Question: I am trying to draw few and show them on the Google maps. And current location should be at the center of all the circles. Means in the middle of the circle.
Everything is working fine. But somehow my marker is not getting displayed at the center of all the circles. Marker size is '36 by 36'.
I tried few hit and trials but still the same problem. Is there any way I can place the marker at the center of all the circumcircles? What is the problem with my code because of that it is not showing in the center of circle? May be the way I am drawing circle is not right?
'''
@Override
public void onLocationChanged(Location location) {
if (location != null) {
GeoPoint point = new GeoPoint((int) (location.getLatitude() * 1E6),
(int) (location.getLongitude() * 1E6));
mapController.animateTo(point);
mapController.setZoom(15);
if (mapOverlay == null) {
mapOverlay = new MapOverlay(this, R.drawable.mark_blue);
List<Overlay> listOfOverlays = mapView.getOverlays();
listOfOverlays.add(mapOverlay);
}
mapOverlay.setPointToDraw(point);
mapView.invalidate();
}
}
'''
Below is my MapOverlay class in which I am drawing circle within circle
'''
class MapOverlay extends Overlay {
private GeoPoint pointToDraw;
int[] imageNames = new int[6];
private Point mScreenPoints;
private Bitmap mBitmap;
private Paint mCirclePaint;
public MapOverlay(GPSLocationListener gpsLocationListener, int currentUser) {
imageNames[0] = currentUser;
imageNames[1] = R.drawable.tenm;
imageNames[2] = R.drawable.twentym;
imageNames[3] = R.drawable.thirtym;
imageNames[4] = R.drawable.fourtym;
imageNames[5] = R.drawable.fiftym;
mCirclePaint = new Paint(Paint.ANTI_ALIAS_FLAG);
mCirclePaint.setColor(0x10000000);
mCirclePaint.setStyle(Style.FILL_AND_STROKE);
mBitmap = BitmapFactory.decodeResource(getResources(), imageNames[0]);
mScreenPoints = new Point();
}
public void setPointToDraw(GeoPoint point) {
pointToDraw = point;
}
public GeoPoint getPointToDraw() {
return pointToDraw;
}
@Override
public boolean draw(Canvas canvas, MapView mapView, boolean shadow, long when) {
super.draw(canvas, mapView, shadow);
mScreenPoints = mapView.getProjection().toPixels(pointToDraw, mScreenPoints);
int totalCircle = 5;
int radius = 40;
int centerimagesize = 13;
for (int i = 1; i <= totalCircle; i++) {
canvas.drawCircle(mScreenPoints.x, mScreenPoints.y, i * radius, mCirclePaint);
canvas.drawBitmap(BitmapFactory.decodeResource(getResources(), imageNames[i]),
((mScreenPoints.x) + (i * radius)), (mScreenPoints.y), null);
}
canvas.drawBitmap(mBitmap, (mScreenPoints.x - (centerimagesize / 2)),
(mScreenPoints.y - (centerimagesize / 2)), null);
super.draw(canvas, mapView, shadow);
return true;
}
}
'''
Below is the screenshot from my communicator as well in which you can clearly see, it is not coming in the center of circle-

Can anyone provide some thoughts on this?
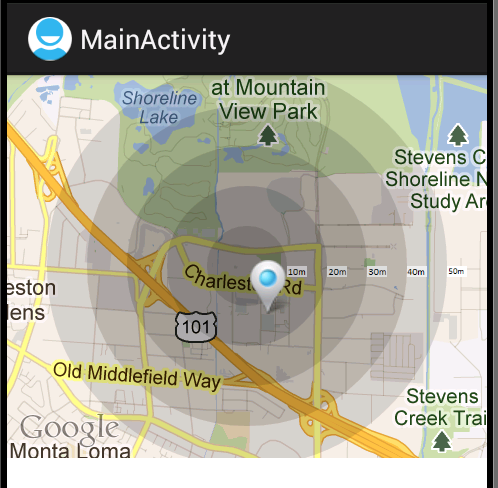
Answer: It looks to me like the top-left corner of the marker graphic is in the centre of the circle. So you need to adjust the marker position by the displacement from the top-left corner to the actual point of the marker. I guess that would be 18 horizontally and 36 vertically.